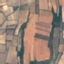
Land use / land cover: PermanentCrop